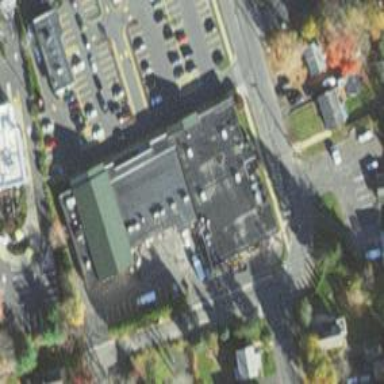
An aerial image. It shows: Supermarket.